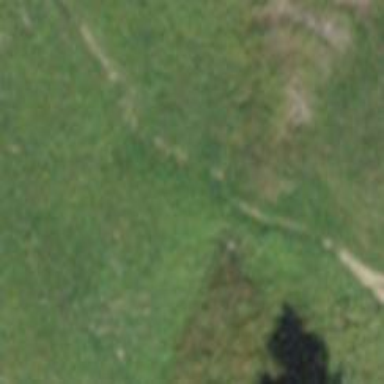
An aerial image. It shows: Grassy path with tracktype grade of 5.